Field crop: tomato
Growth stage: 1
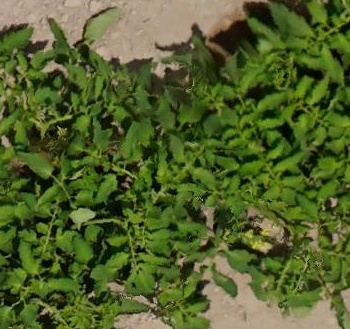
Species: tomato